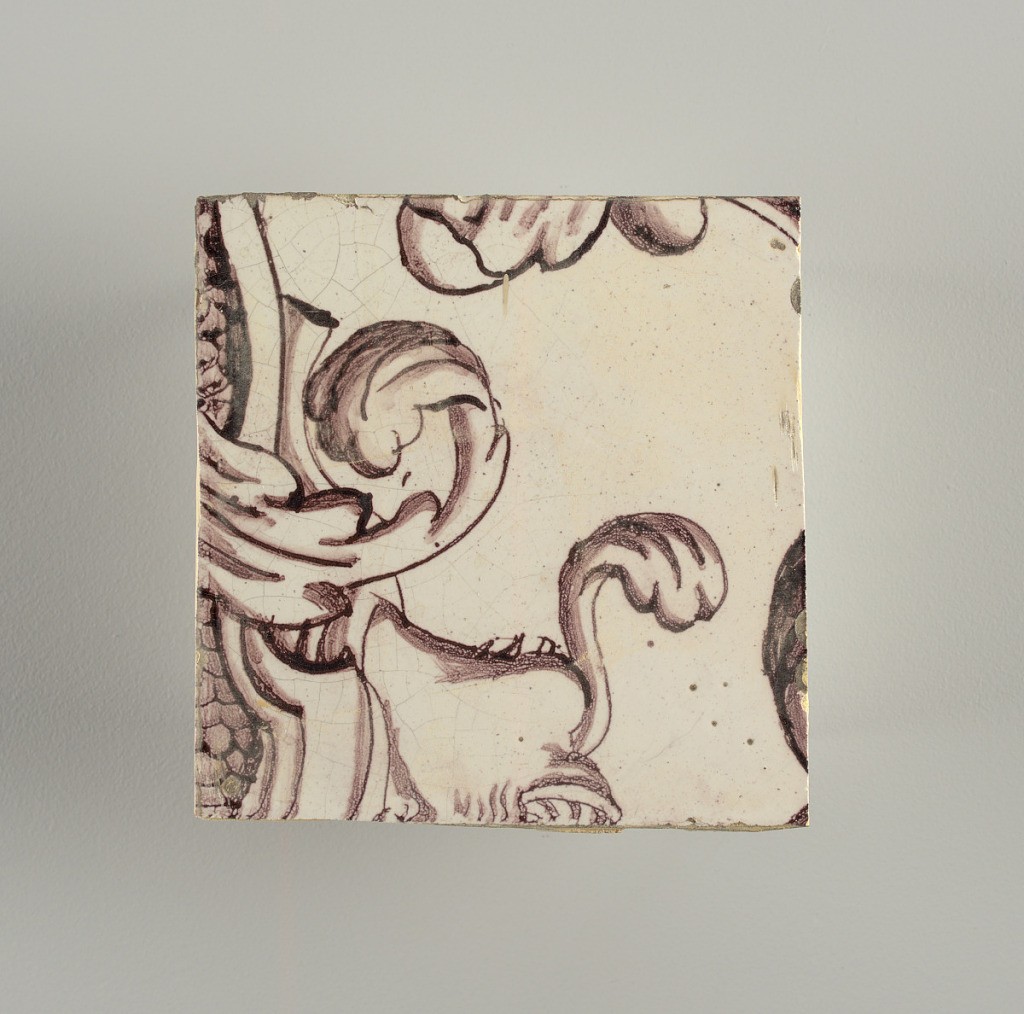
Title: Wall facing
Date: ca. 1725
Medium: Tin-glazed earthenware, underglaze
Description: Horizontal rectangle.  Thirty-seven tiles wide and twenty-one high with opening for door or window nineteen and one-half tiles high and twelve wide.  To left and right of opening, centered canopy above. Left, woman representing Hope, right, a sculputure urn.  Centered above opening, a mascaron.  Arabesque design of foliage.